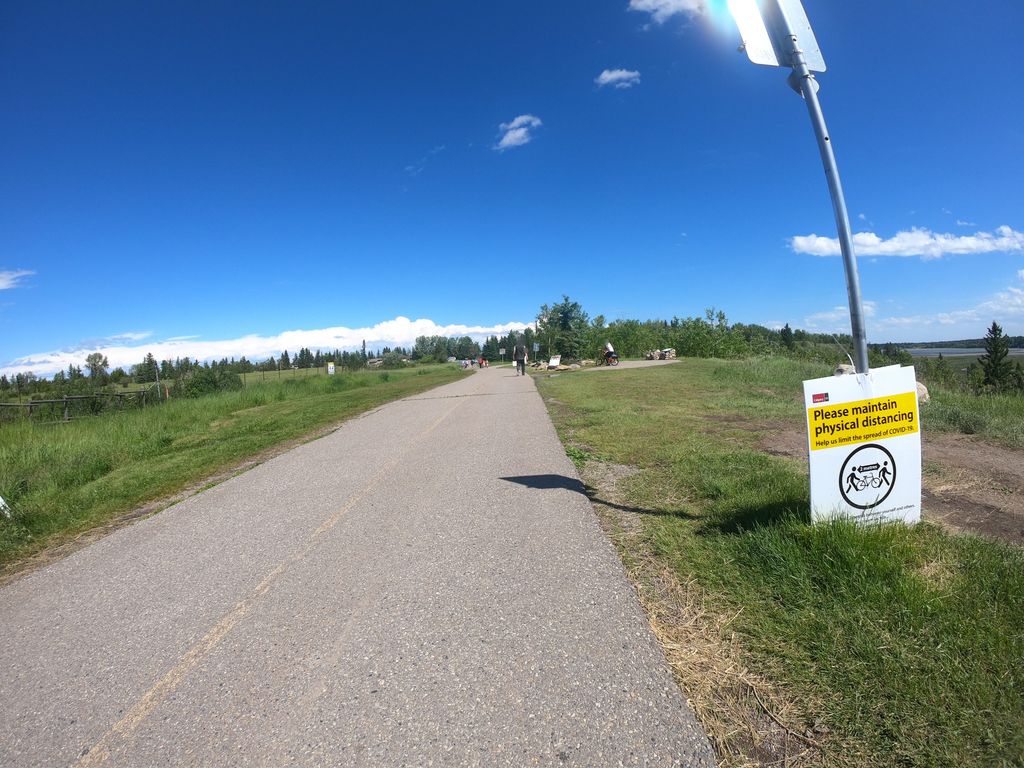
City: calgary